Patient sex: M
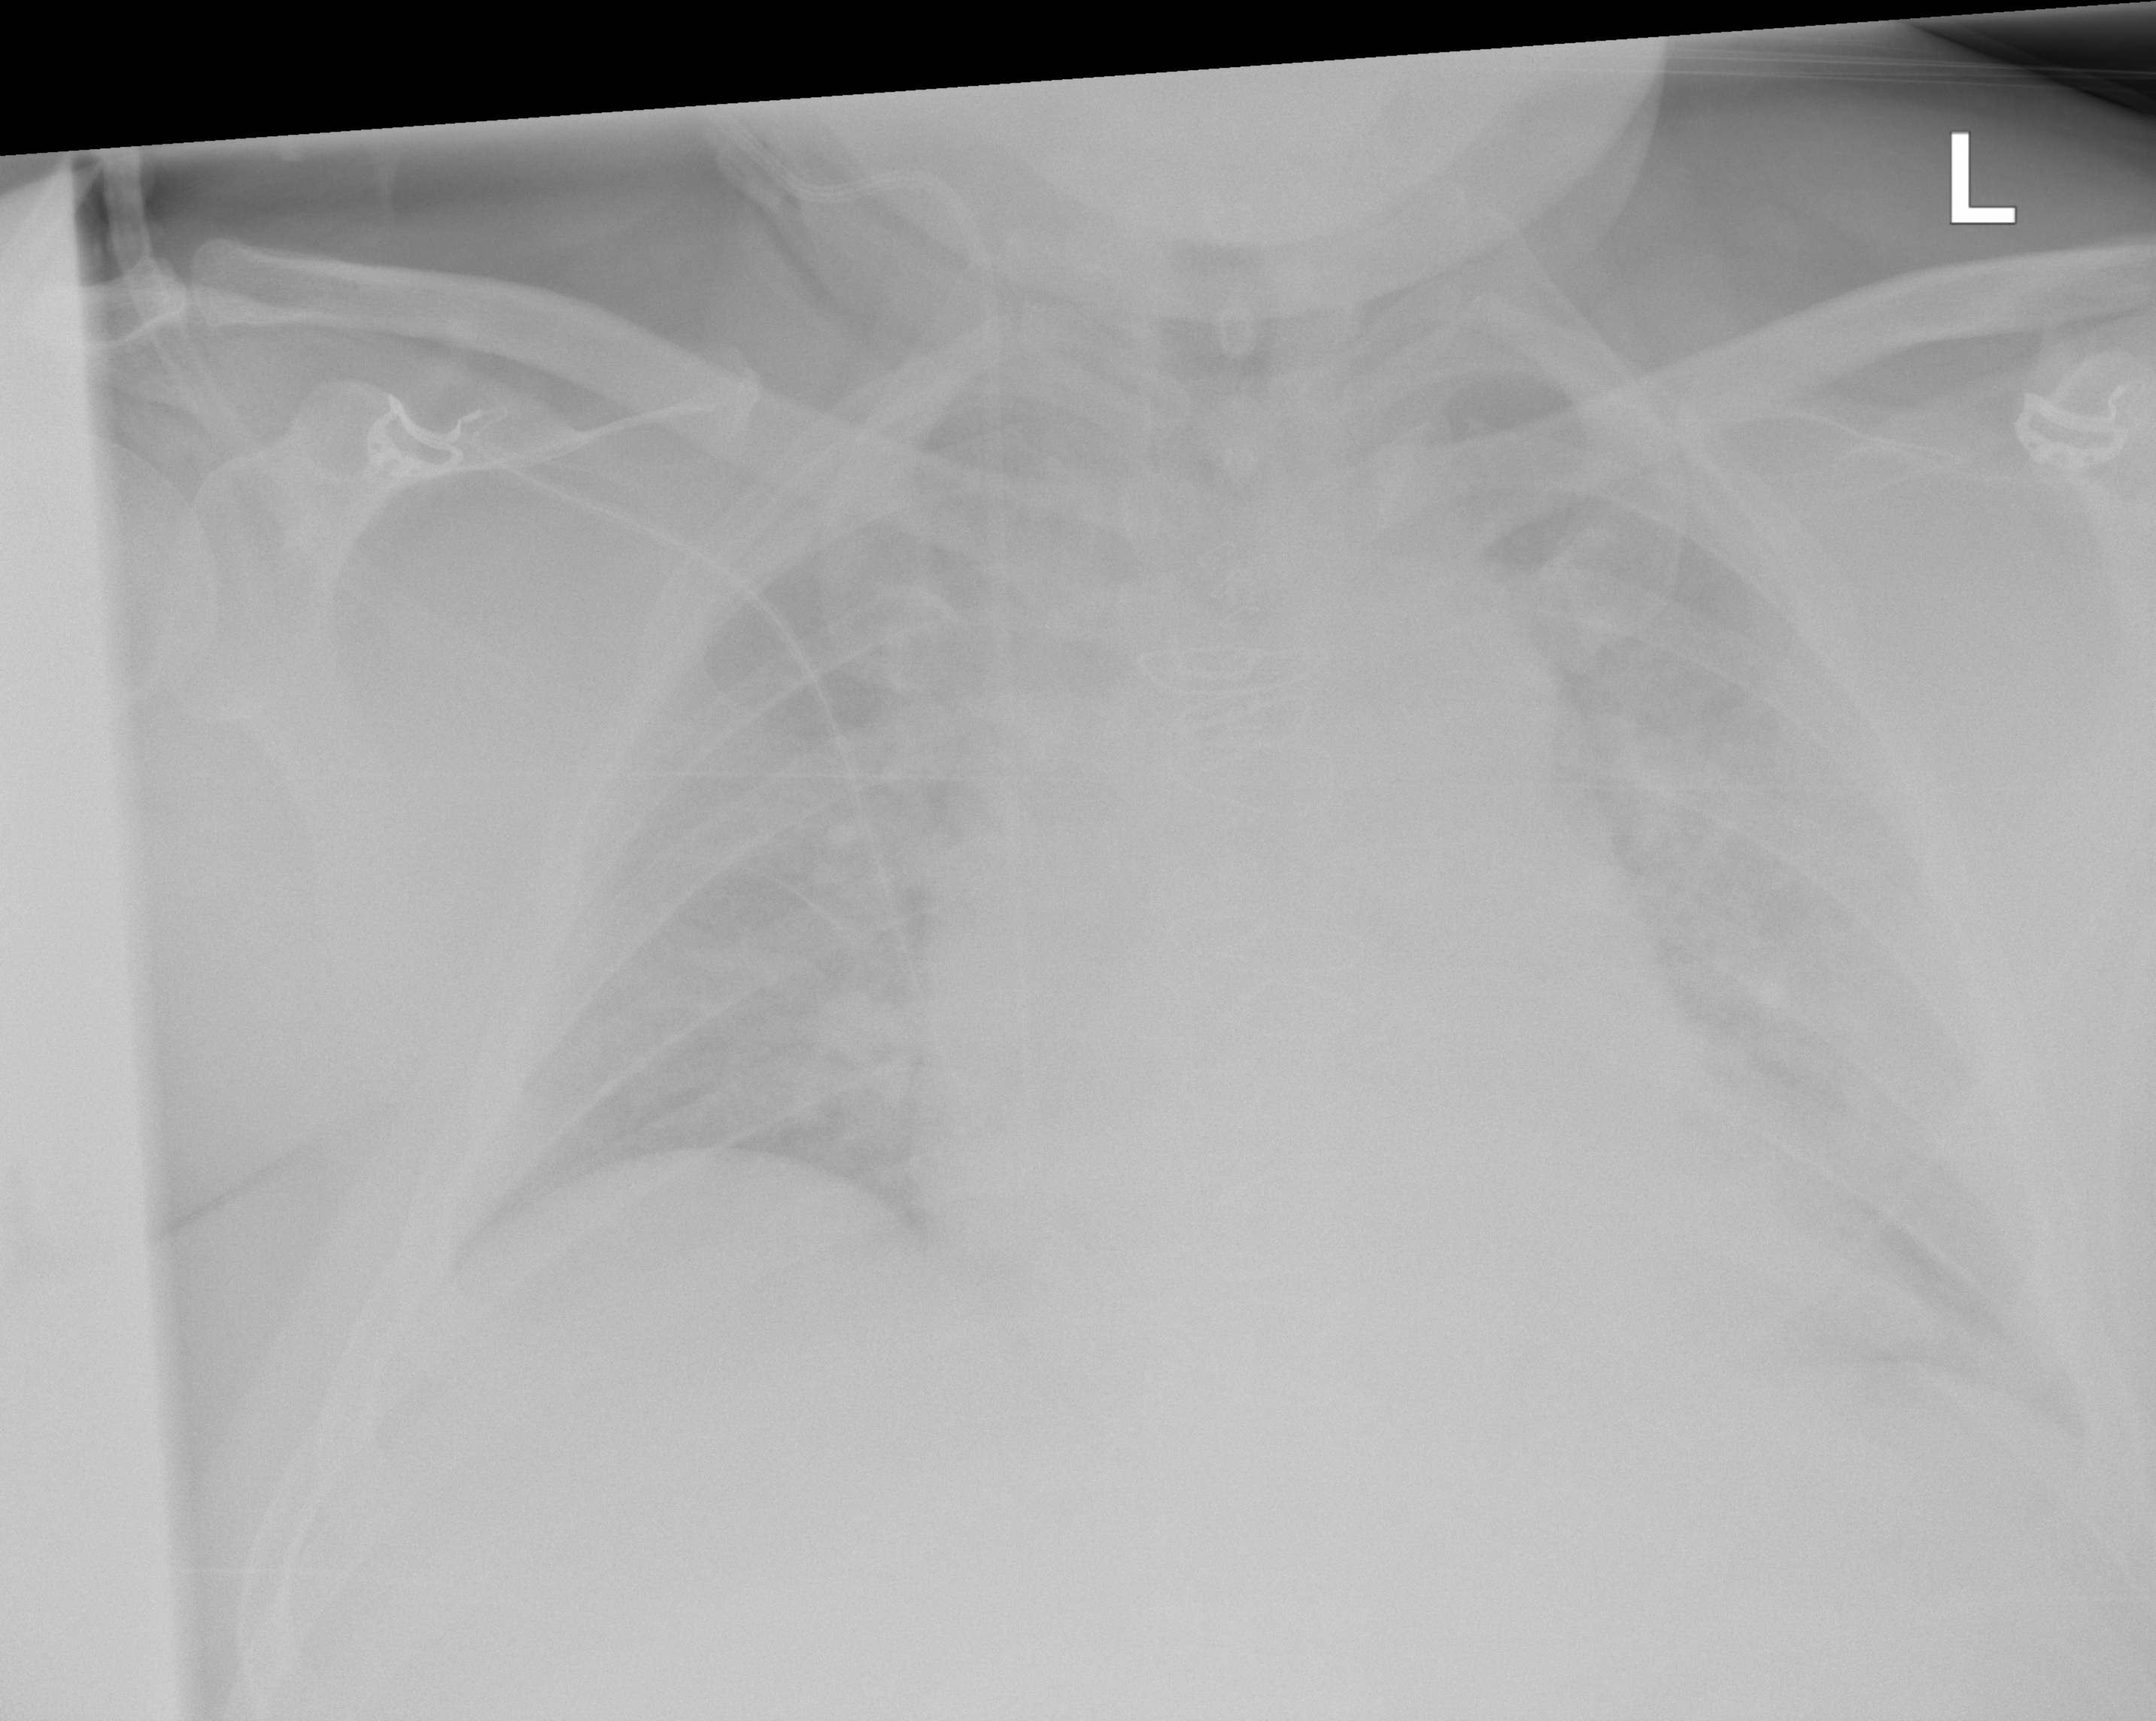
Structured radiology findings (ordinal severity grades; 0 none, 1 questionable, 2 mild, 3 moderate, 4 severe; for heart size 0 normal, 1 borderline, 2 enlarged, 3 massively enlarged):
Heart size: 2
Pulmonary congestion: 2
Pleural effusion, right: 0
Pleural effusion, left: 1
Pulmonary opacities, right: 3
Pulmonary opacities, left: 3
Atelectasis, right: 2
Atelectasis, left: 2